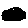
Label: hexagon